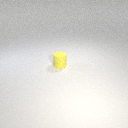
small yellow rubber cylinder